Question: I am working on website performance and need a little bit of help determining a slow spot. Below is a snapshot of a typical request to the home page. Obviously I can speed up the SQL a bit, but where can I look to see what took the first step '(http://168.62.16.83:80)' 168ms?
Does anyone have any advice, or blog post that explains what goes on behind the scenes, and tips on optimizing it? Or is this just the time it took to download all the static content?

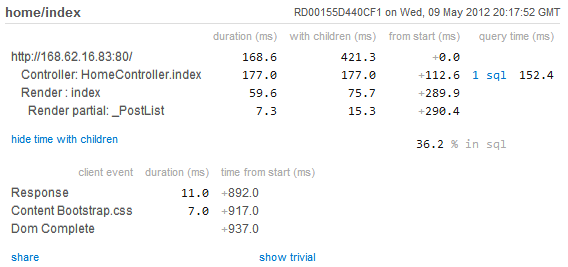
Answer: The most effective way to find stuff like this is use a traditional profiler like ants, dotTrace or the built in one. (<URL>
As to where the time, it is possible you have an expensive spot in 'Application_BeginRequest' or during authentication.